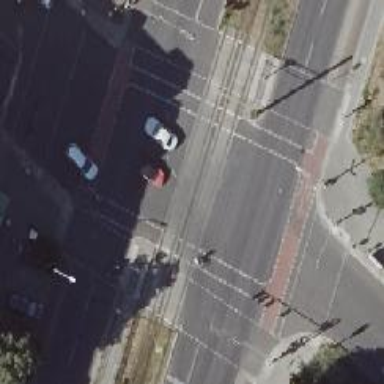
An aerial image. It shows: Tram crossing on the railway.